Field crop: maize
Growth stage: 1
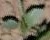
Species: datura